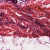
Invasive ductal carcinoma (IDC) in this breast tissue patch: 0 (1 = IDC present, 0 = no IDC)